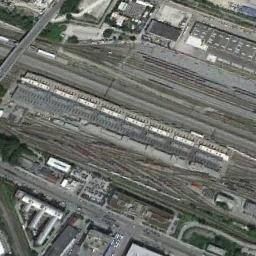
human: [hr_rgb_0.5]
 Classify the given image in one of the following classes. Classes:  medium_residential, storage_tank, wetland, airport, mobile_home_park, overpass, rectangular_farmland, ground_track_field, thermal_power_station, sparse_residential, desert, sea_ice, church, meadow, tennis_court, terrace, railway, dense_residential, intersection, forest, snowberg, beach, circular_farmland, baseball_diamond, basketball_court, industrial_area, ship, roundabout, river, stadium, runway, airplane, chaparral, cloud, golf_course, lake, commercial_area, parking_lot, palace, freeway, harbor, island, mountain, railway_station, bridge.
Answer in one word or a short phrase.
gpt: railway_station